Field crop: tomato
Growth stage: 1
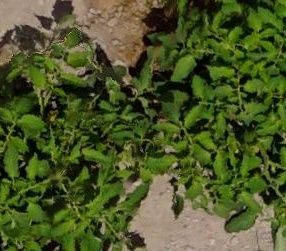
Species: tomato